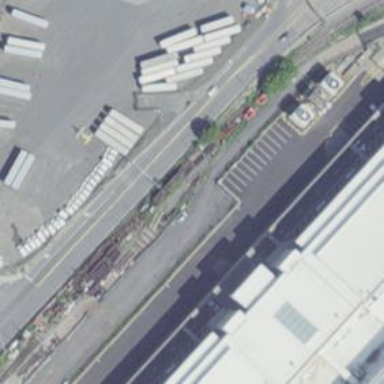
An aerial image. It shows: Abandoned railway.